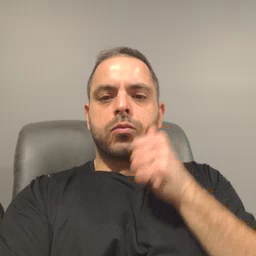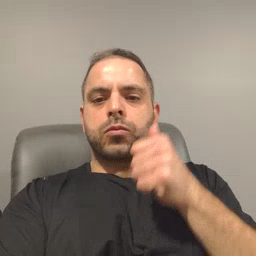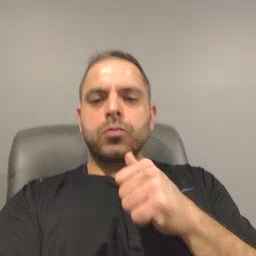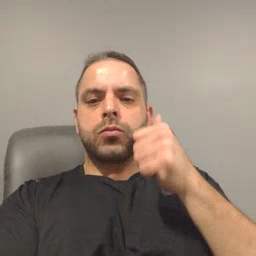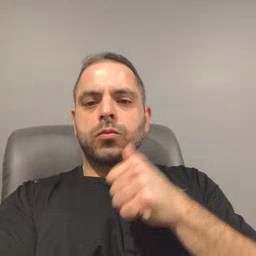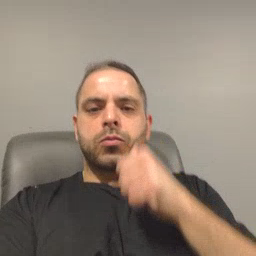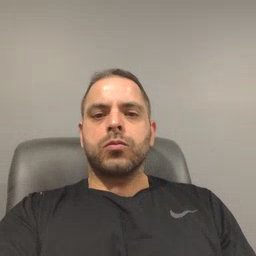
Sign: girl